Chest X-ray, PA view. Patient: 48 years old, sex F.
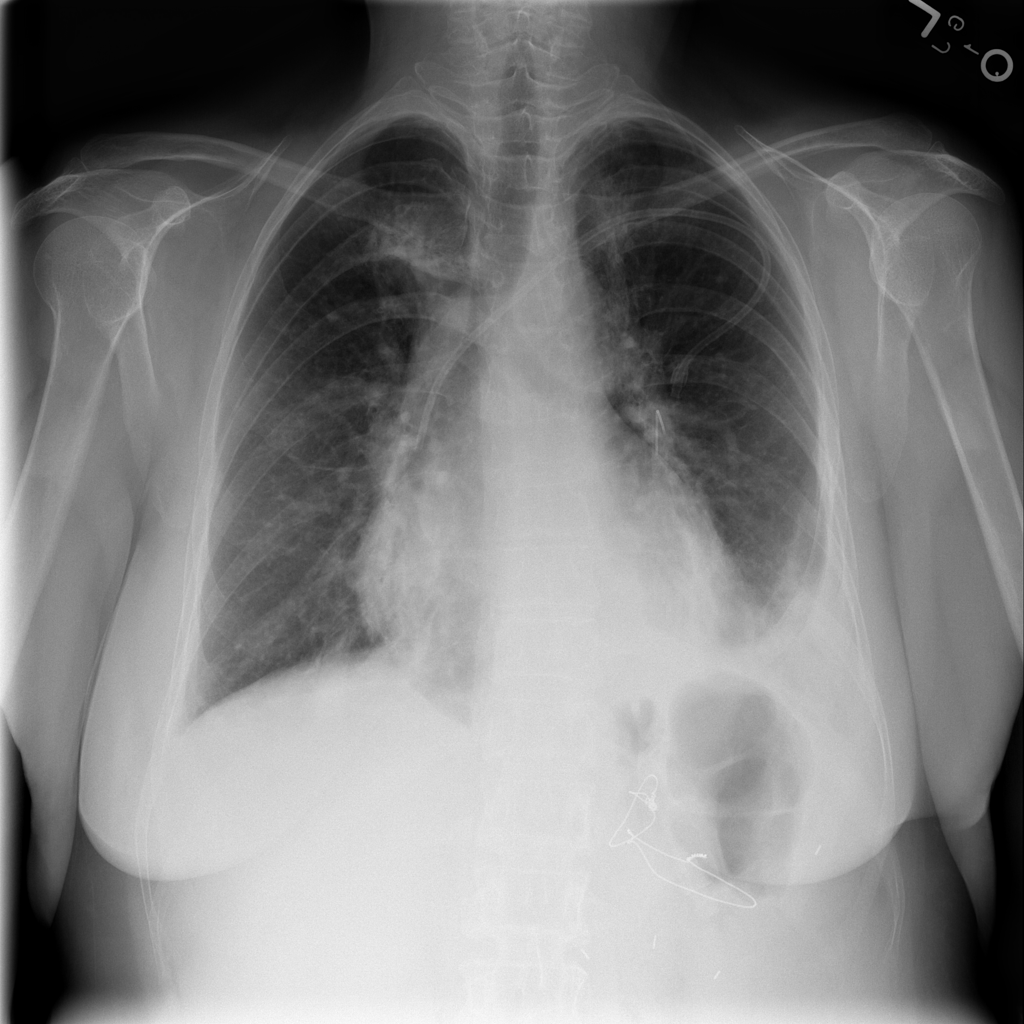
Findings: Cardiomegaly, Effusion, Infiltration